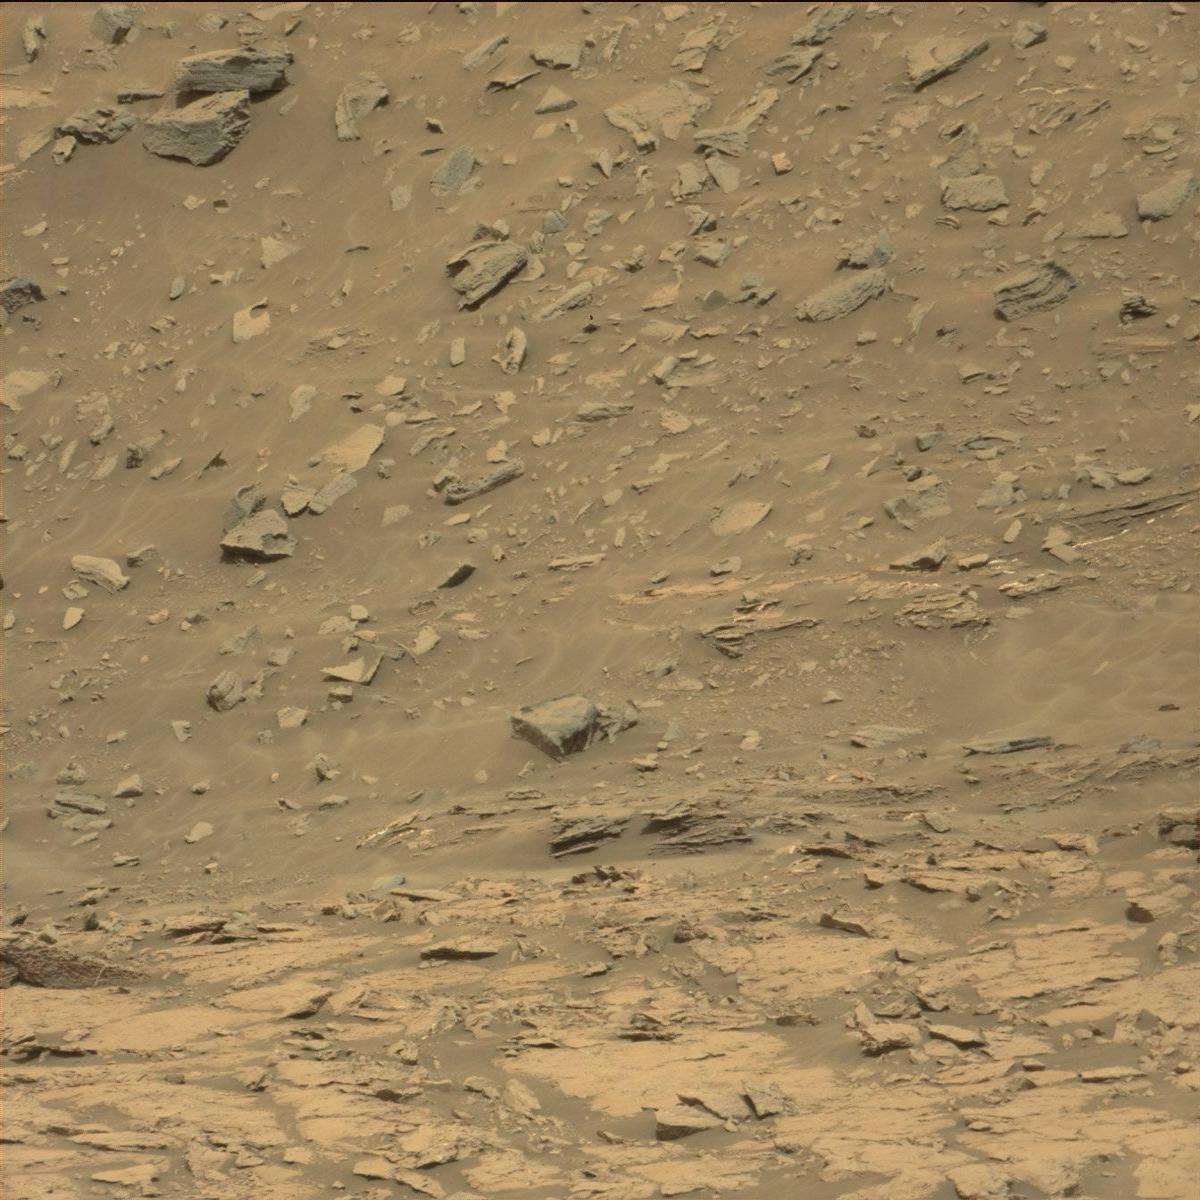
Terrain classes present: Bedrock, Rock, Sand / Soil